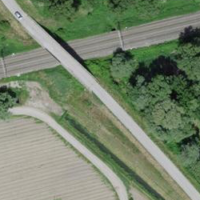
EUNIS habitat code: 52
Species observed at this site:
Chelidonium majus